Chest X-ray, PA view. Patient: 56 years old, sex F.
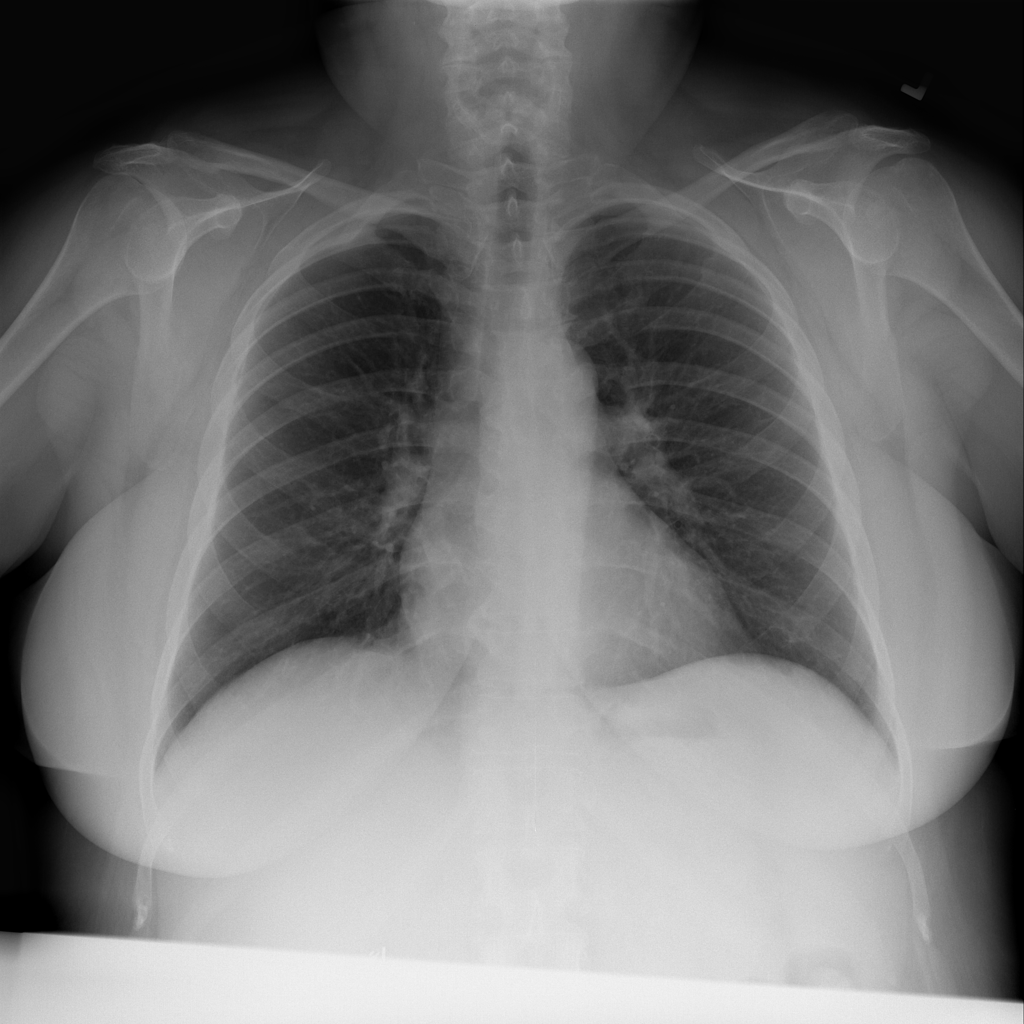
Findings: No Finding